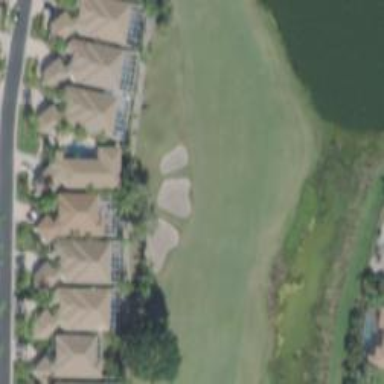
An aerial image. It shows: View of golf hole.